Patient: sex F, age 47
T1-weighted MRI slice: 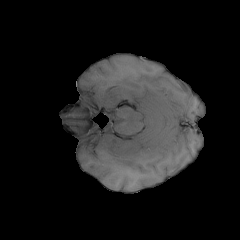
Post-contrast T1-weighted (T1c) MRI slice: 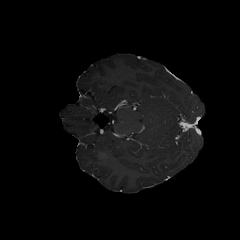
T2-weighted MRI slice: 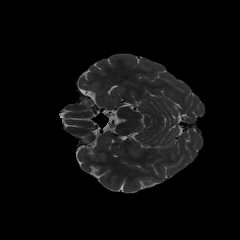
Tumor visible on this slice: yes
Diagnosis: Astrocytoma, IDH-wildtype
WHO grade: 2